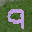
Label: 9